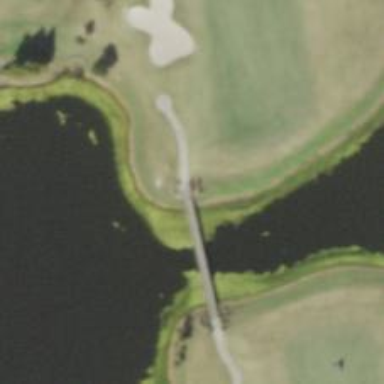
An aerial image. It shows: Path bridge used as golf cartpath.